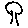
Label: tree